Question: I'm new to Designer 5.0.1 and I'm having trouble creating and using .
The file has just a list of '<incidence>''s. For each '<incidence>' I want to show a TimeSeries Chart using the childs of '<sonometria>'.
This is the XML:
'''
<?xml version="1.0" encoding="UTF-8"?>
<incidencias>
<incidencia id="1">
<sonometria>
<lectura>
<fecha>1361780123891</fecha>
<lmax>80.0</lmax>
<leq>68</leq>
<l10>72</l10>
<l90>62</l90>
<limite>90</limite>
</lectura>
<lectura>
<fecha>1361780125994</fecha>
<lmax>82.0</lmax>
<leq>70</leq>
<l10>73</l10>
<l90>65</l90>
<limite>90</limite>
</lectura>
<lectura>
<fecha>1361780127030</fecha>
<lmax>85.0</lmax>
<leq>69</leq>
<l10>71</l10>
<l90>62</l90>
<limite>90</limite>
</lectura>
</sonometria>
</incidencia>
<incidencia id="2">
<sonometria>
<lectura>
<fecha>1361780130155</fecha>
<lmax>85.0</lmax>
<leq>75</leq>
<l10>78</l10>
<l90>66</l90>
<limite>90</limite>
</lectura>
<lectura>
<fecha>1361780131191</fecha>
<lmax>82.0</lmax>
<leq>70</leq>
<l10>73</l10>
<l90>65</l90>
<limite>90</limite>
</lectura>
<lectura>
<fecha>1361780132289</fecha>
<lmax>80.0</lmax>
<leq>65</leq>
<l10>70</l10>
<l90>60</l90>
<limite>90</limite>
</lectura>
</sonometria>
</incidencia>
</incidencias>
'''
The main query is: '/incidencias/incidencia'
The sub dataset query is: '/incidencias/incidencia[@id="1"]/sonometria/lectura'. Yeah, 'id="1"' is not going to be very dynamic but that's a different problem I don't want to face yet.
Well, the problem is that the charts are empty:

So I don't know if the problem is the sub dataset or the chart that uses the dataset. Here it is my template:
'''
<?xml version="1.0" encoding="UTF-8"?>
<jasperReport xmlns="http://jasperreports.sourceforge.net/jasperreports" xmlns:xsi="http://www.w3.org/2001/XMLSchema-instance" xsi:schemaLocation="http://jasperreports.sourceforge.net/jasperreports http://jasperreports.sourceforge.net/xsd/jasperreport.xsd" name="incidencias" language="groovy" pageWidth="595" pageHeight="842" columnWidth="555" leftMargin="20" rightMargin="20" topMargin="20" bottomMargin="20" uuid="71bf8975-c38f-430a-9743-8924d800c8fc">
<subDataset name="New Dataset 1" uuid="c141c224-fb9f-4de3-851a-ab362f2b336b">
<queryString language="xPath">
<![CDATA[/incidencias/incidencia[@id="1"]/sonometria/lectura]]>
</queryString>
<field name="fecha" class="java.lang.String">
<fieldDescription><![CDATA[fecha]]></fieldDescription>
</field>
<field name="lmax" class="java.lang.String">
<fieldDescription><![CDATA[lmax]]></fieldDescription>
</field>
<field name="l10" class="java.lang.String">
<fieldDescription><![CDATA[l10]]></fieldDescription>
</field>
<field name="leq" class="java.lang.String">
<fieldDescription><![CDATA[leq]]></fieldDescription>
</field>
<field name="l90" class="java.lang.String">
<fieldDescription><![CDATA[l90]]></fieldDescription>
</field>
<field name="limite" class="java.lang.String">
<fieldDescription><![CDATA[limite]]></fieldDescription>
</field>
<field name="id" class="java.lang.String">
<fieldDescription><![CDATA[ancestor::incidencia/@id]]></fieldDescription>
</field>
</subDataset>
<parameter name="SUBREPORT_DIR" class="java.lang.String" isForPrompting="false">
<defaultValueExpression><![CDATA["C:\Users\Alfonso\Desktop\"]]></defaultValueExpression>
</parameter>
<queryString language="xPath">
<![CDATA[/incidencias/incidencia]]>
</queryString>
<field name="id" class="java.lang.String">
<fieldDescription><![CDATA[@id]]></fieldDescription>
</field>
<background>
<band splitType="Stretch"/>
</background>
<title>
<band height="52" splitType="Stretch">
<staticText>
<reportElement uuid="de49d5f3-fbc4-4922-aedf-a1ad48b3f8d0" x="0" y="0" width="555" height="52"/>
<textElement textAlignment="Center">
<font size="24" isBold="true"/>
</textElement>
<text><![CDATA[Incidencias]]></text>
</staticText>
</band>
</title>
<columnHeader>
<band height="33" splitType="Stretch">
<staticText>
<reportElement uuid="e8fb4f62-e0b6-43a2-b502-d2482b718097" x="0" y="0" width="100" height="20"/>
<textElement/>
<text><![CDATA[@id]]></text>
</staticText>
</band>
</columnHeader>
<detail>
<band height="162" splitType="Stretch">
<timeSeriesChart>
<chart>
<reportElement uuid="2b58dfb5-85f8-4e5e-bc5d-32f2f14b3503" x="0" y="23" width="555" height="130"/>
<chartTitle/>
<chartSubtitle/>
<chartLegend/>
</chart>
<timeSeriesDataset timePeriod="Second">
<dataset>
<datasetRun subDataset="New Dataset 1" uuid="4a8bc785-e943-4de6-b9cf-a47149a1a3ed"/>
</dataset>
<timeSeries>
<seriesExpression><![CDATA["Ejemplo"]]></seriesExpression>
<timePeriodExpression><![CDATA[new Date($F{fecha})]]></timePeriodExpression>
<valueExpression><![CDATA[Float.parseFloat($F{lmax})]]></valueExpression>
</timeSeries>
</timeSeriesDataset>
<timeSeriesPlot>
<plot/>
</timeSeriesPlot>
</timeSeriesChart>
<textField>
<reportElement uuid="7c330739-e9a2-4879-9410-7b61589fd89e" x="0" y="3" width="100" height="20"/>
<textElement/>
<textFieldExpression><![CDATA[$F{id}]]></textFieldExpression>
</textField>
</band>
</detail>
</jasperReport>
'''
What am I doing wrong?
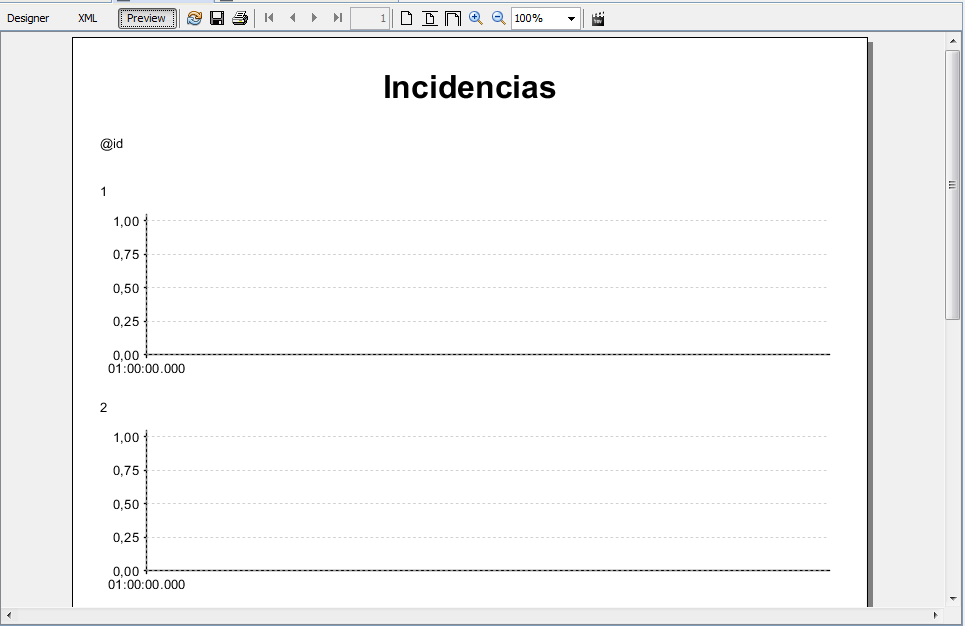
Answer: AFAIK charts can be placed only into summary band of report. You can't make some charts for one report by using subdataset.
Try to change your report with using subreport for lectura (xPath query like "//lectura"). In subreport you must to place chart in summary band.